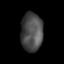
Tissue: lung
Cell type: Others
Senescence score: 0.1767
Nuclear area (px): 834
Mean DAPI intensity: 75.748